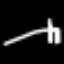
Label: chair